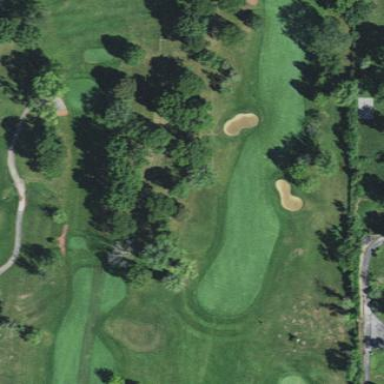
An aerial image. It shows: Scenic golf fairway.